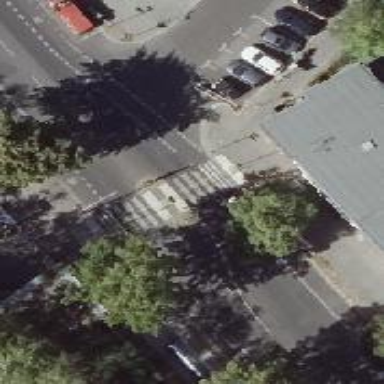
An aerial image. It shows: Tertiary road with asphalt surface. The road has separate sidewalk on both sides. There is cycle lane on the left side and parallel parking lanes on the left side as well.